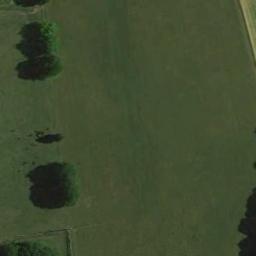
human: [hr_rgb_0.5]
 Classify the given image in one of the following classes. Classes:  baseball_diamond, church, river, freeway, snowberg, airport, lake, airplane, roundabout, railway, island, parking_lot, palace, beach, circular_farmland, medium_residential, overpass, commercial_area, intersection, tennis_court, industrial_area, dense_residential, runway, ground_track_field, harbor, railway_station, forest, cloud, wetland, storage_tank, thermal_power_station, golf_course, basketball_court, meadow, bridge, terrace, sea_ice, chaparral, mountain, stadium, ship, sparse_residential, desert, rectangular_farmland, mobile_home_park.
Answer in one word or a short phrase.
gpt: meadow